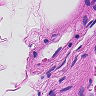
Metastatic tissue present: no